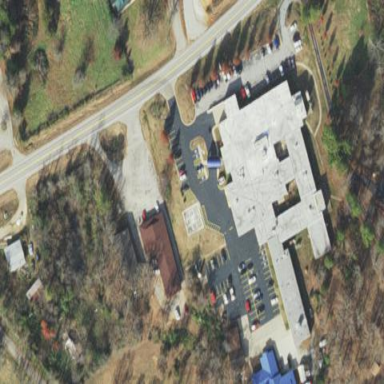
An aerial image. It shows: Healthcare facility identified as hospital.